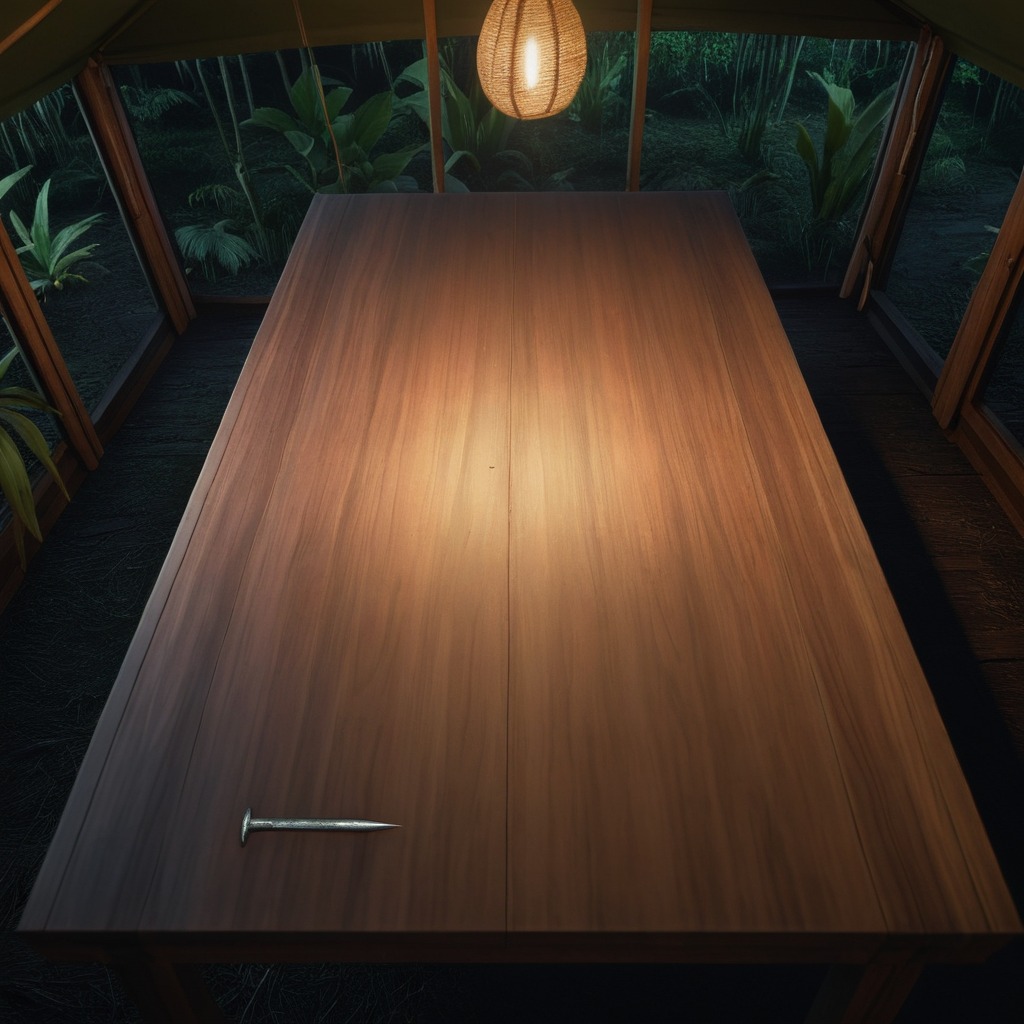
An iron nail is lying on the wooden table.